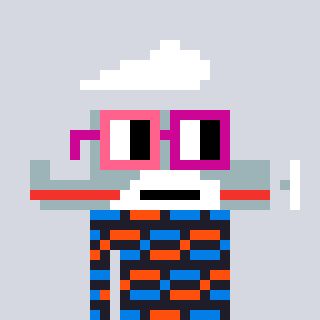
a pixel art character with square pink and red glasses, a plane-shaped head and a grayscale-colored body on a cool background